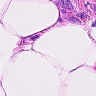
Metastatic tissue present: yes